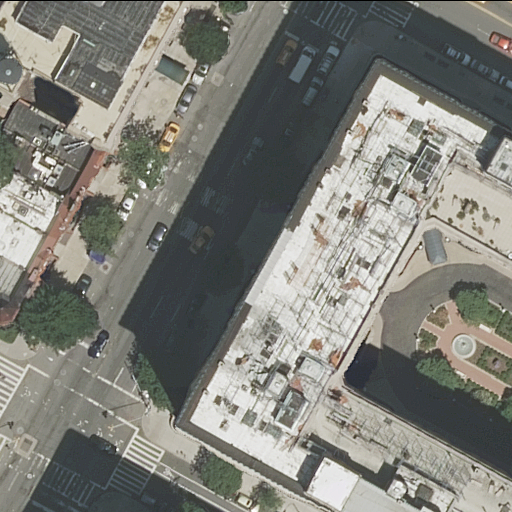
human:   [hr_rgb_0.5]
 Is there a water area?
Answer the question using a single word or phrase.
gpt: no

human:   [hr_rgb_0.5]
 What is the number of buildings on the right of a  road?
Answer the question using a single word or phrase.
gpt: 1

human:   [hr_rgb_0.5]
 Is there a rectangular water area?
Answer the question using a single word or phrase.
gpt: no

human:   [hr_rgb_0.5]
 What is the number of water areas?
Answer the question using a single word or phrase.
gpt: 0

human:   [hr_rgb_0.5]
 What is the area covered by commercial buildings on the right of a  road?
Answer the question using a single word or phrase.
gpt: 0m2

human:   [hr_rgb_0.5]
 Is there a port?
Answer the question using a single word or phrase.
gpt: no

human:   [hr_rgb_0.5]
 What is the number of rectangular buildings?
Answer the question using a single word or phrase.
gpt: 7

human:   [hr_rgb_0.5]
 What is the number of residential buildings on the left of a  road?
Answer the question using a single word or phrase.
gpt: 6

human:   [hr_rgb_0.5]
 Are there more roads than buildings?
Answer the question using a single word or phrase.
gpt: no

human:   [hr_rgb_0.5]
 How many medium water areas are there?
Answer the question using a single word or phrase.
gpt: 0

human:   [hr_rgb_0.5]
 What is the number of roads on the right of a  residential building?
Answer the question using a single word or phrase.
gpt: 3

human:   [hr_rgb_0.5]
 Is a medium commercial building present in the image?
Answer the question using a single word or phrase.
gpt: no

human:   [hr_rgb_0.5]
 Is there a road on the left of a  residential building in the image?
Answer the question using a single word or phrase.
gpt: yes

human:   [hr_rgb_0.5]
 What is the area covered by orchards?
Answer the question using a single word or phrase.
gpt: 0m2

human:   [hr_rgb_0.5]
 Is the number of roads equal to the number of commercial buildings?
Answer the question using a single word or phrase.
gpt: no

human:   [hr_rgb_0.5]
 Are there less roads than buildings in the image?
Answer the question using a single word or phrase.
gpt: yes

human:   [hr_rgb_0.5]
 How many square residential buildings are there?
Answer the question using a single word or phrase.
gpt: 0

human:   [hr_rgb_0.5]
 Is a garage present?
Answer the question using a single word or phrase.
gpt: no

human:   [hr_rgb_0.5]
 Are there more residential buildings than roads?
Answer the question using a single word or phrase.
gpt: yes

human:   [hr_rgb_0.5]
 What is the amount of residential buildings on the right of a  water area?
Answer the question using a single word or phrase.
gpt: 0

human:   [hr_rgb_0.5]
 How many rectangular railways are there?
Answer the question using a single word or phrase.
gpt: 0

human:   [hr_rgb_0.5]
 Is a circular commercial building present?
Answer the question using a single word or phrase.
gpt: no

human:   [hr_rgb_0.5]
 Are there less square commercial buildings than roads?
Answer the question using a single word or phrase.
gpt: yes

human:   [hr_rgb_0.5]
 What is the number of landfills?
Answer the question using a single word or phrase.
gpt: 0

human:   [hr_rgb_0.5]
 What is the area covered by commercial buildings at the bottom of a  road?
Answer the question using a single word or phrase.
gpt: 0m2

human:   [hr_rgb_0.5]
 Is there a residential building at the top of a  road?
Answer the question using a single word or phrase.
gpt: yes

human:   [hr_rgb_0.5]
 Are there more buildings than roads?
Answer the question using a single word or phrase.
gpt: yes

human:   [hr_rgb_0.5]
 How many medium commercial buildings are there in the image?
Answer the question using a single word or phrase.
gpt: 0

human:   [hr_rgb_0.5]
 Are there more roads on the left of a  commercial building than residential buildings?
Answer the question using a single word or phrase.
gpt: no

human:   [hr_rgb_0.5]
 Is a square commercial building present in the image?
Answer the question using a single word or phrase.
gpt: no

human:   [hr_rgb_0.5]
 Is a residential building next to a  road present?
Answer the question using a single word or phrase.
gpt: yes

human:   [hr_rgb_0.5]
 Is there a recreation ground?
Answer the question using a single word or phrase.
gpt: no

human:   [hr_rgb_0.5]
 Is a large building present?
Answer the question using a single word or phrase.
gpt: no

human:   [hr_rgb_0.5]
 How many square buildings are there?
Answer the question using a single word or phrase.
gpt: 0

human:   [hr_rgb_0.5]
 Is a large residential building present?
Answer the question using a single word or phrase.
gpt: no

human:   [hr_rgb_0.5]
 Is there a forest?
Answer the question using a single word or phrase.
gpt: no